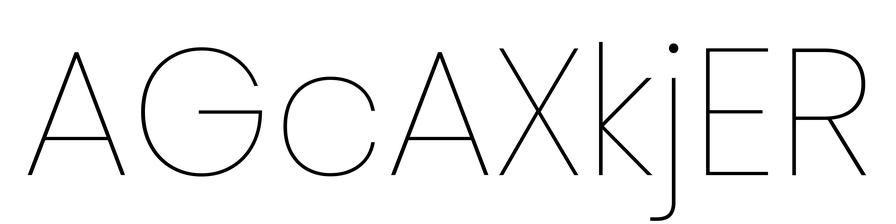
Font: Poppins-Thin